Question: I am new to Twitter Bootstrap and am starting to fumble my way through its use. While certain aspects of the framework are starting to make sense I am still struggling with form styling. I am trying to setup several different sections of a form which will have elements that are styled utilizing '.form-inline'. In one such instance I am also attempting to use '.input-append' with little luck.
'''
<div class="row">
<div class="well span12">
<div class="row">
<div class="span12 form-inline input-append">
<label for="assetSearch">Asset Search</label>
<input type="search" id="assetSearch" placeholder="">
<span class="add-on"><i class="icon-search"></i></span>
</div>
</div>
<div class="row">
<div class="span12 form-inline">
<label for="service">Service</label>
<input type="text" id="service" autocomplete="off" />
</div>
</div>
</div>
</div>
'''
The above markup renders like this:

As you can see "Asset Search" is not inline with the form input. If i remove the '.input-append' class from the containing div things line up. However, the search icon is no longer embedded in the text box, but instead to the right of text box.
How can I use '.form-inline' in cunjunction with '.input-append'?
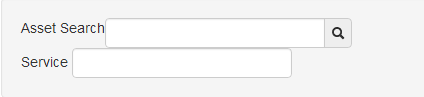
Answer: You should not put inside a 'input-append' (or prepend) anything else than 'input's, 'button's or '.add-on's (this might not be exhaustive).
Try wrapping the whole thing into a 'div.input-append' and let the '.form-inline' handle the floating : <URL>
'''
<div class="span12 form-inline">
<label for="assetSearch">Asset Search</label>
<div class="input-append">
<input type="search" id="assetSearch" placeholder="" />
<span class="add-on"><i class="icon-search"></i></span>
</div>
</div>
'''